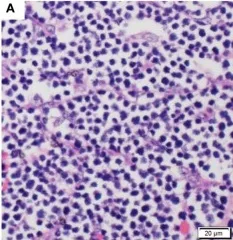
Histologic staining documenting characteristic T cell lymphoma. (A) An example of the neoplastic sheets collected from thoracic tumor.
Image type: pathology (h&e)